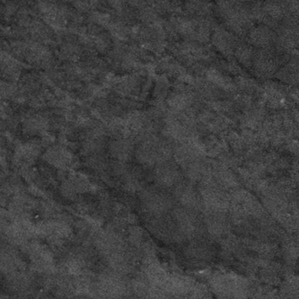
Label: frost